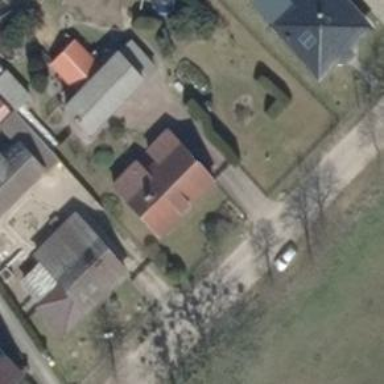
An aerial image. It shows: Simple house.